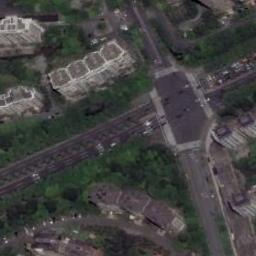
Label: intersection